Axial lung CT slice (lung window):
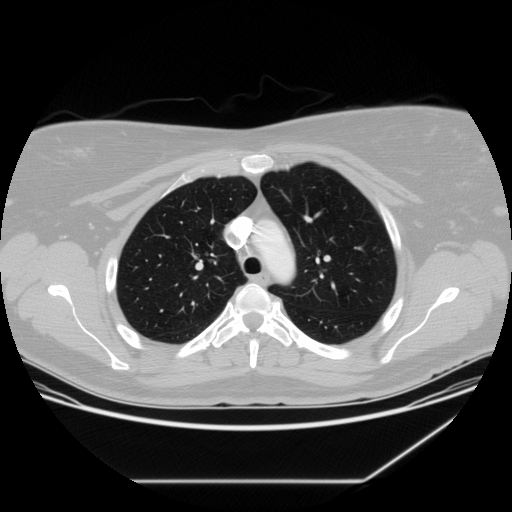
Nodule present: no